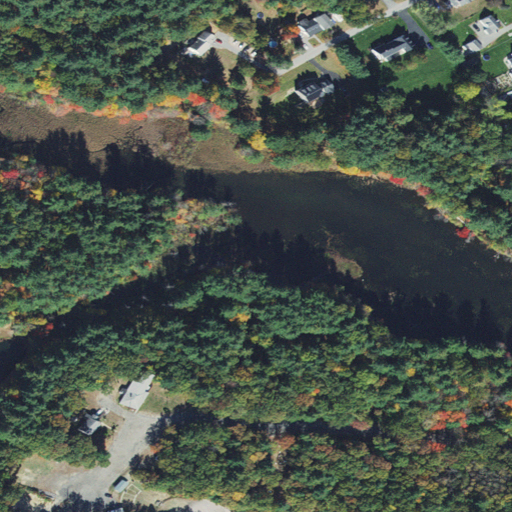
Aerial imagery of valley in Massachusetts named Scotty Hollow containing woody wetlands, low intensity development, herbaceous wetlands, mixed forest, evergreen forest, medium intensity development, open development, deciduous forest, and open water